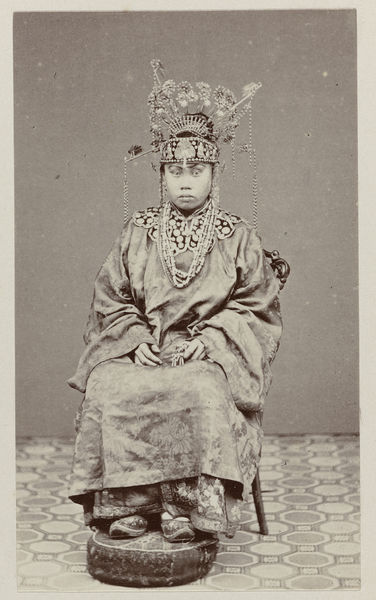
Titel: Chinese bruid
Künstler: Woodbury & Page
Standort: Amsterdam
Institution: Rijksmuseum
Schlagwörter: weiß, mädchen, frau, grau, hut, kleid, raum, schmuck, schwarz, stuhl, ornament, teppich, augen, kragen, weit, ärmel, porträt, boden, gewand, krone, perlen, seide, schuhe, kette, füsse, sepia, kissen, ernst, halskette, foto, fotografie, orient, asien, fliesen, ketten, mosaik, drinnen, kopfschmuck, schwarz/weiß, mongolei, gewnad, fußkissen, h#nde